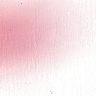
Metastatic tissue present: no